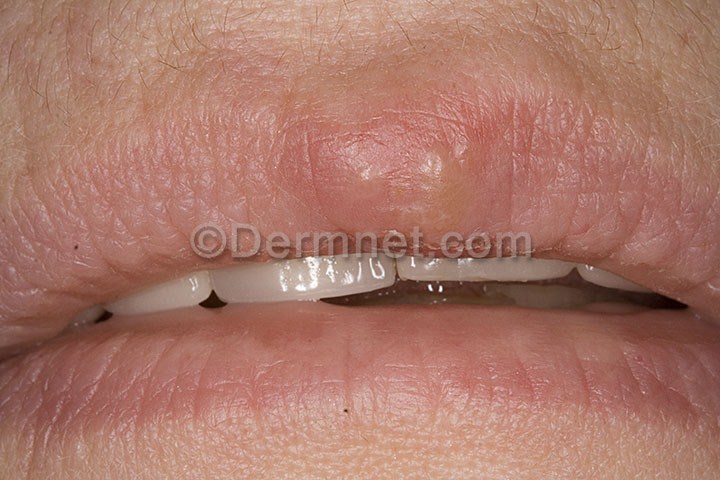
Disease: Warts Molluscum and other Viral Infections